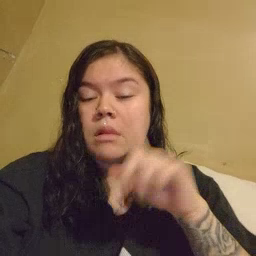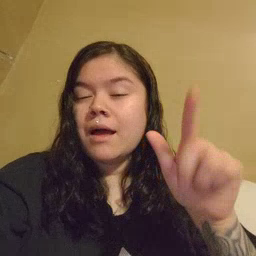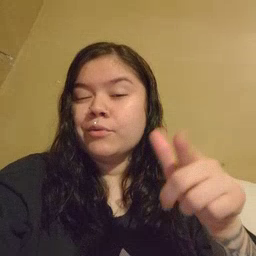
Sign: later